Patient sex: M
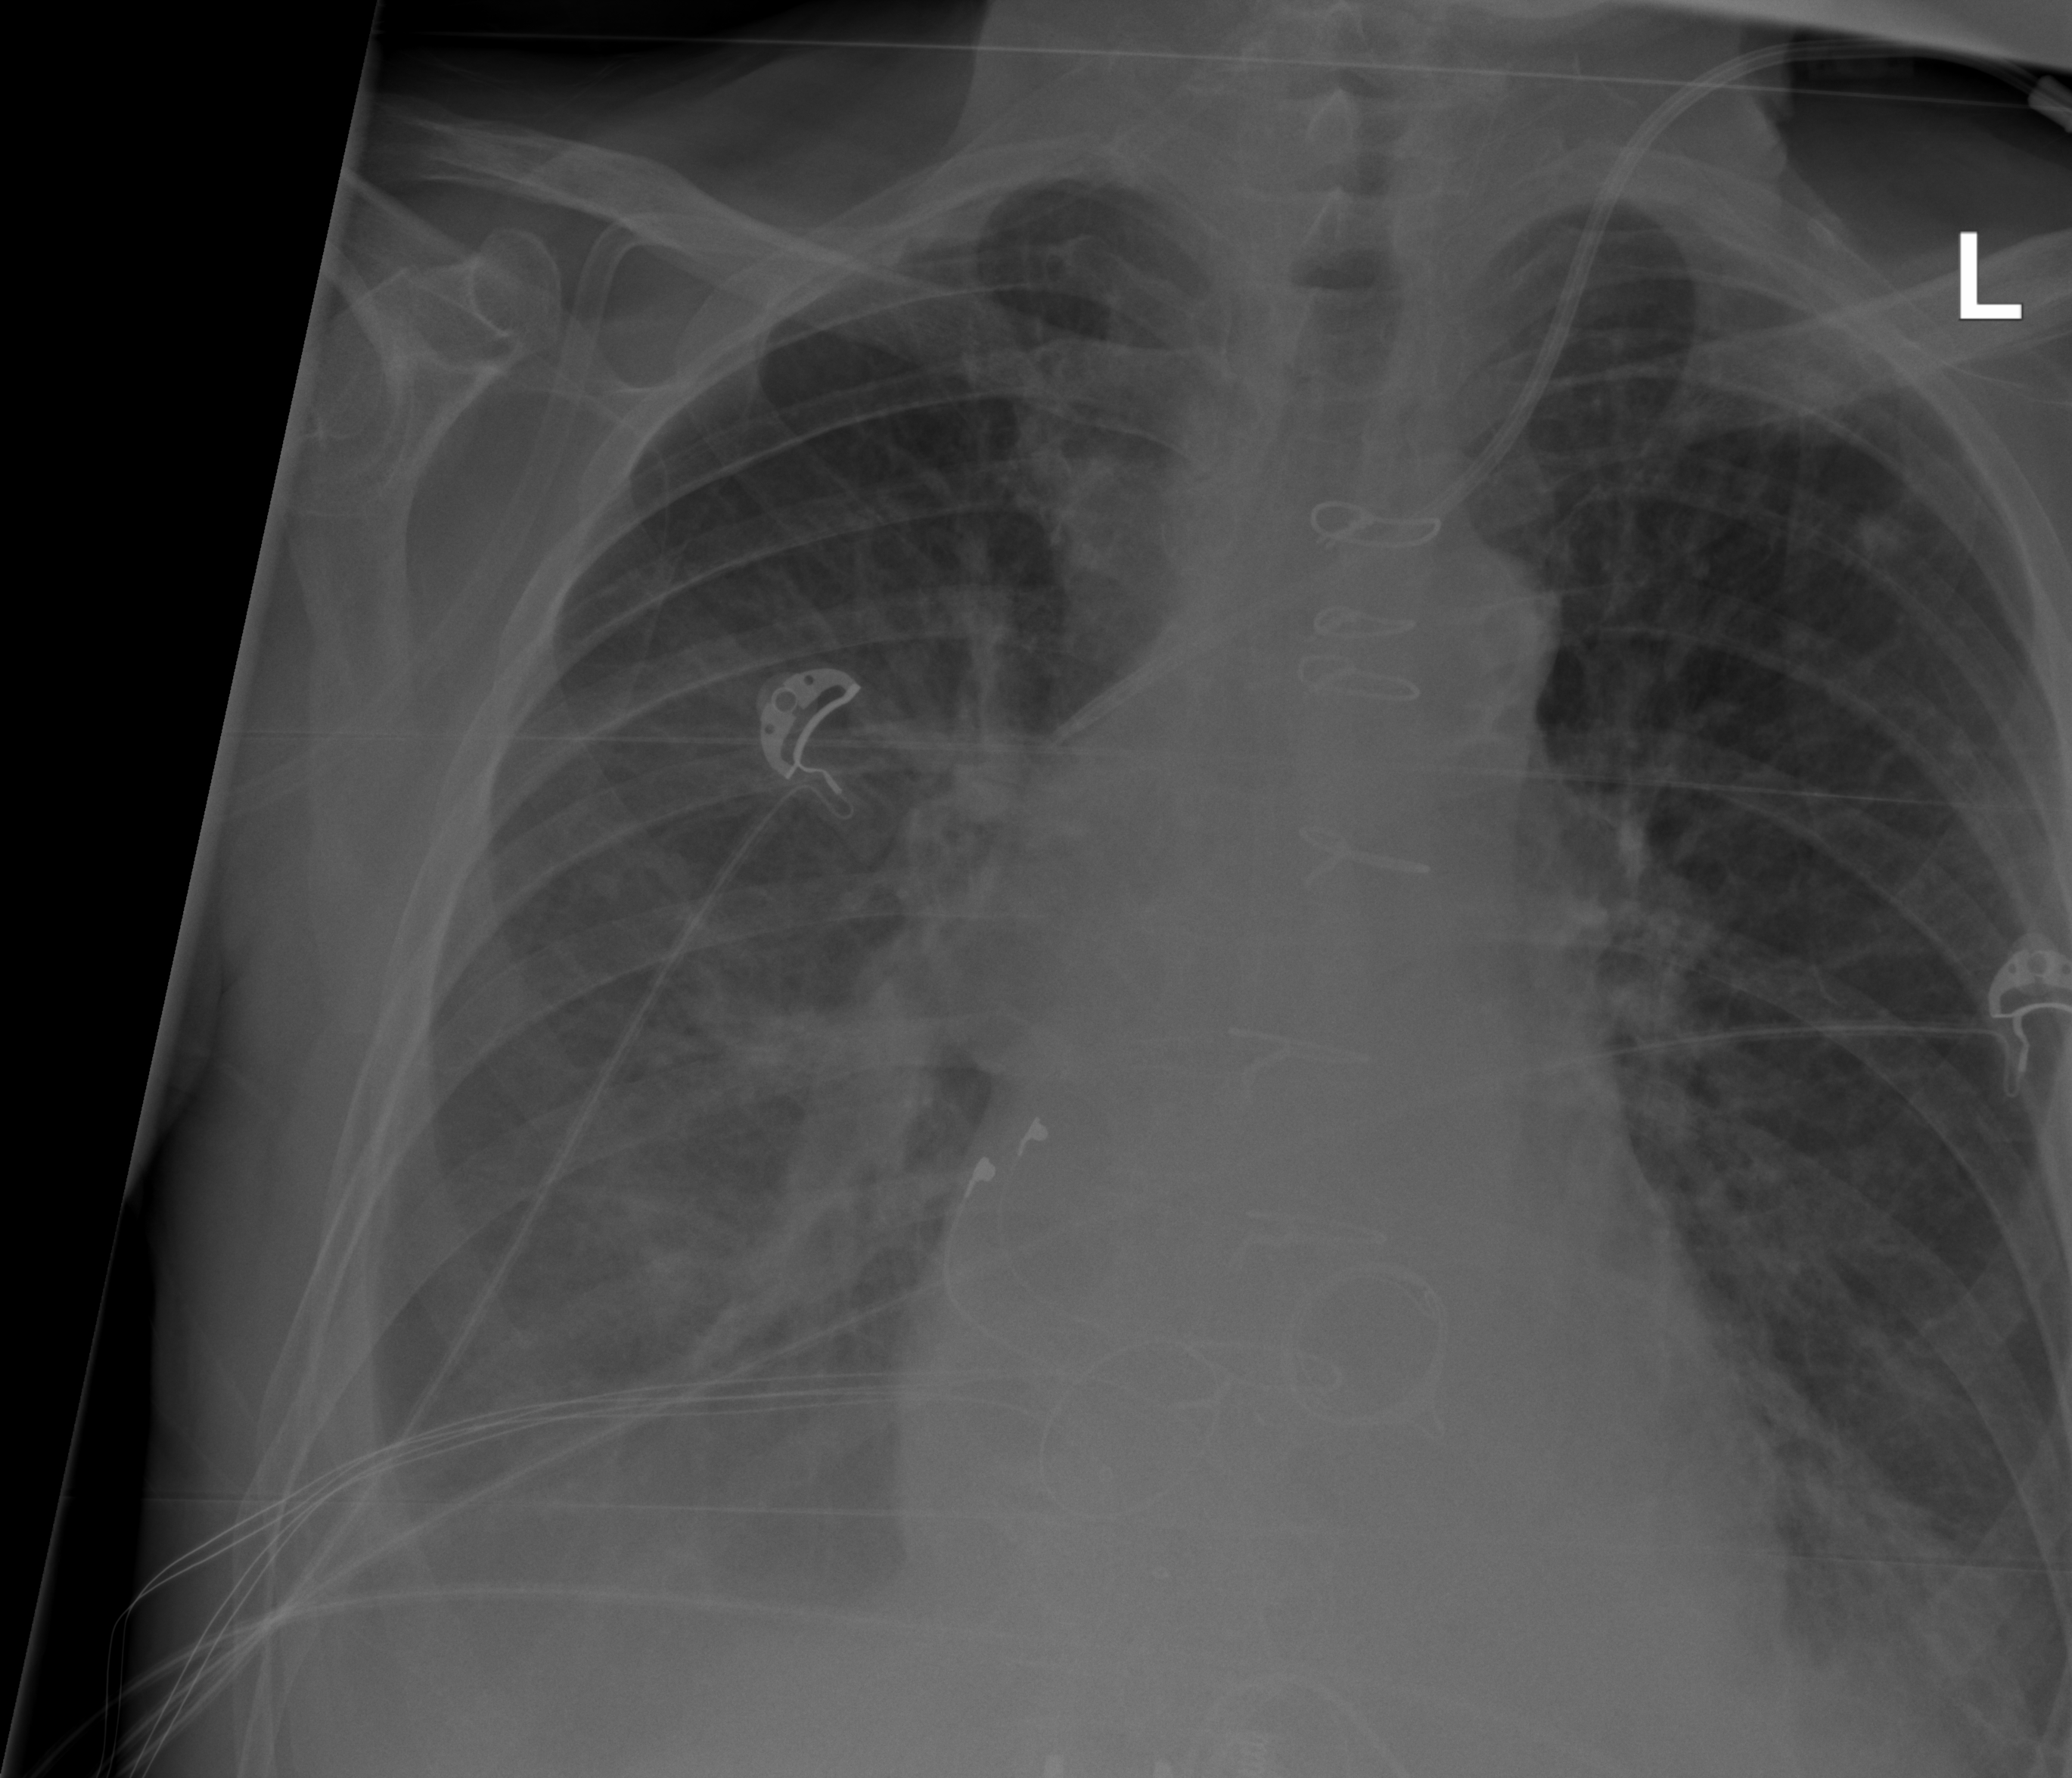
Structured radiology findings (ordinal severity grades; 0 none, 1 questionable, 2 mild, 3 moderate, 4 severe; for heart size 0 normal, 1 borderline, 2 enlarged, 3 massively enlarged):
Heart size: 0
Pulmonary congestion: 0
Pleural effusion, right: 2
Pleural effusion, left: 2
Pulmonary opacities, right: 2
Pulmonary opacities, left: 0
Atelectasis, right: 2
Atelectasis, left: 2